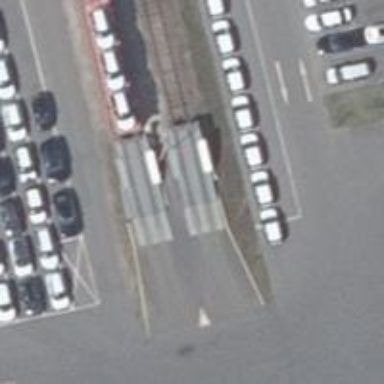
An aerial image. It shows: Car shuttle railway.